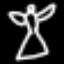
Label: angel